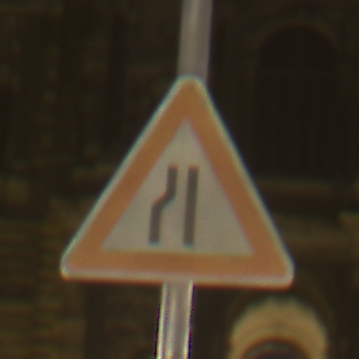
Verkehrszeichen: EinseitigVerengteFahrbahnLinks
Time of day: Night
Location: Outdoor (Urban)
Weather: Overcast
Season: NotSpecified
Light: Artificial